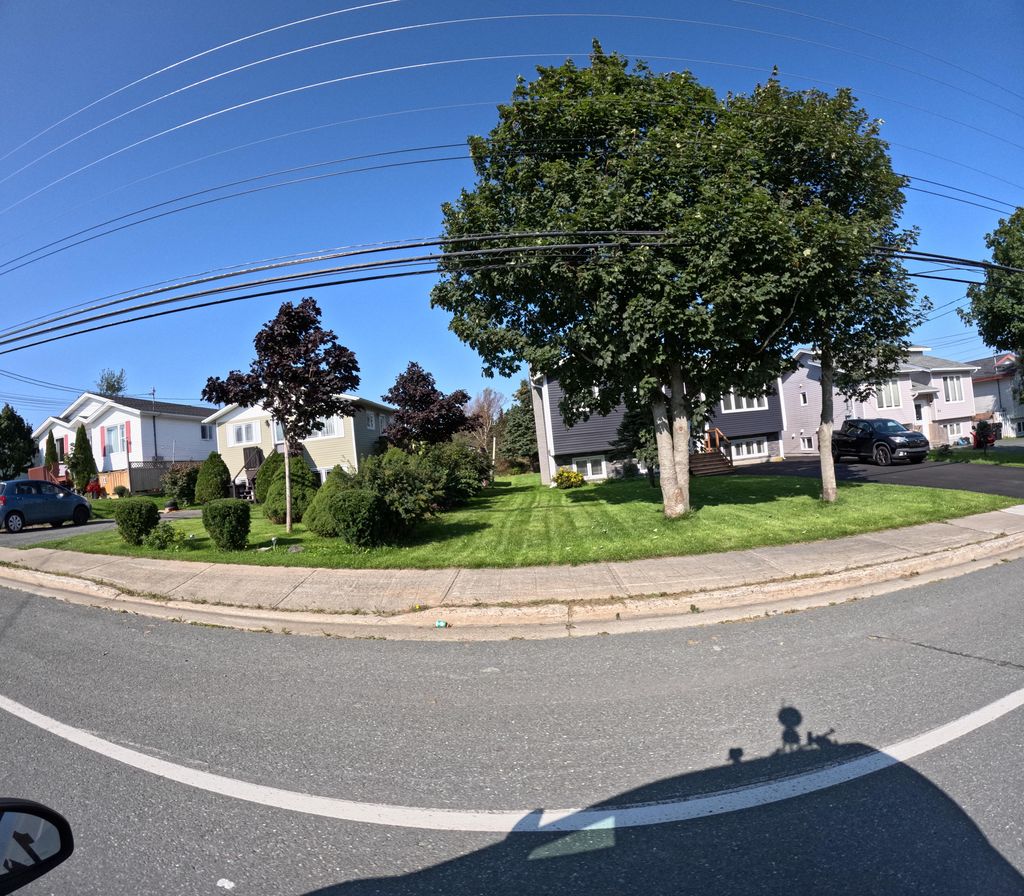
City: st_johns